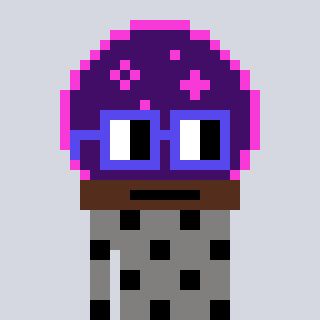
a pixel art character with square blue glasses, a crystalball-shaped head and a bluegrey-colored body on a cool background